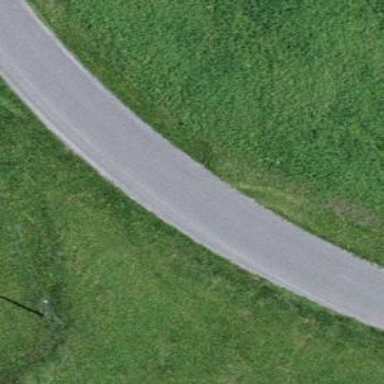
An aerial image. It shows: Unclassified road with asphalt surface. The road has grade1 tracktype.